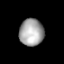
Tissue: lung
Cell type: Endothelial cells
Senescence score: 0.6788
Nuclear area (px): 643
Mean DAPI intensity: 165.974